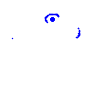
Particle: kaon